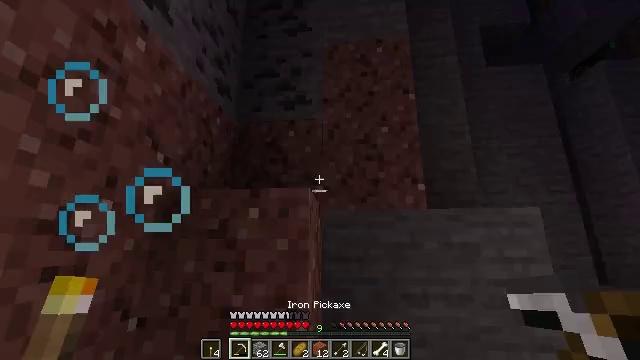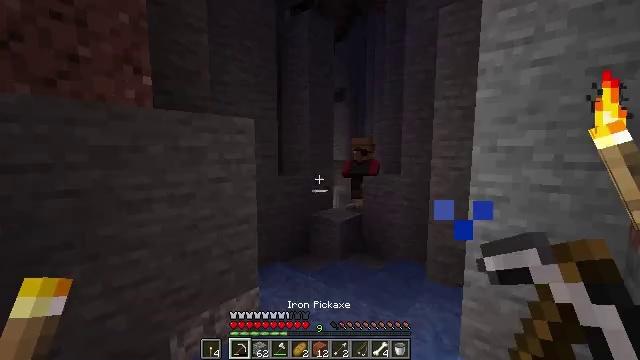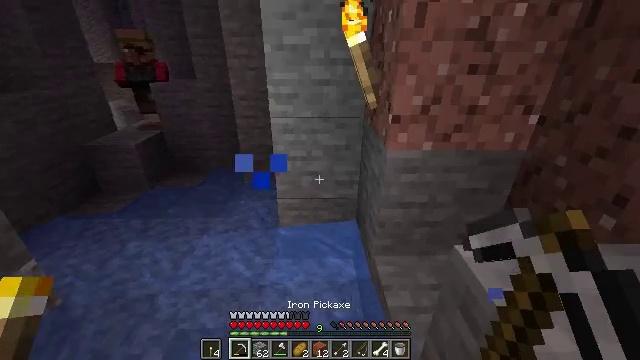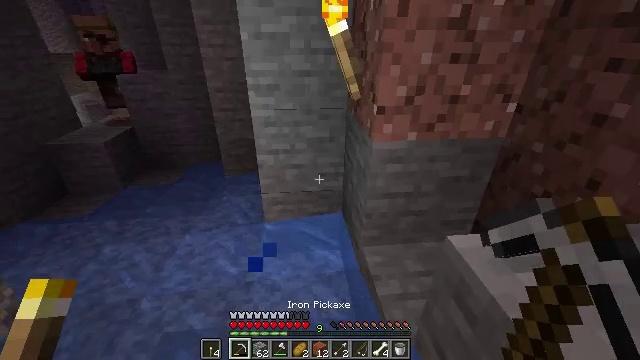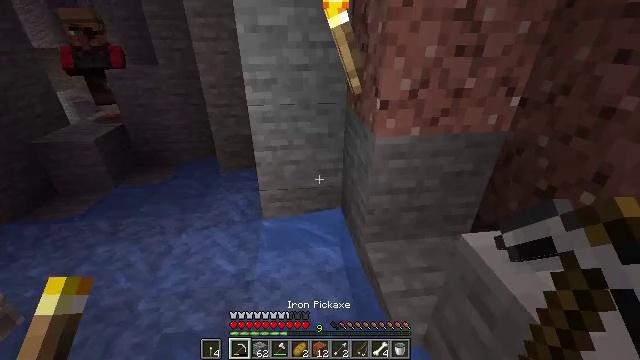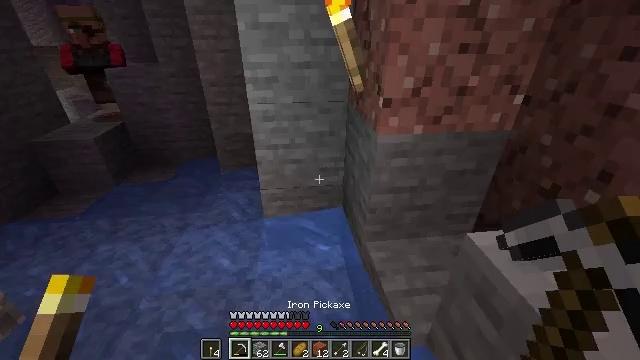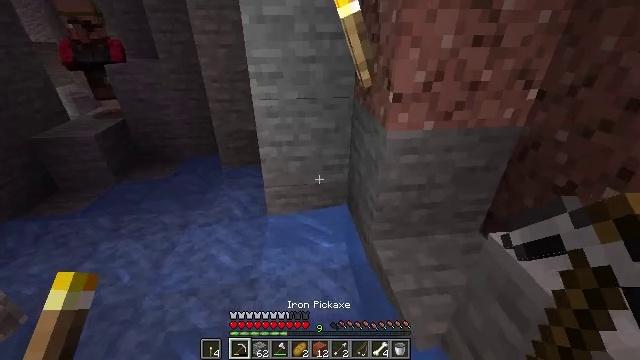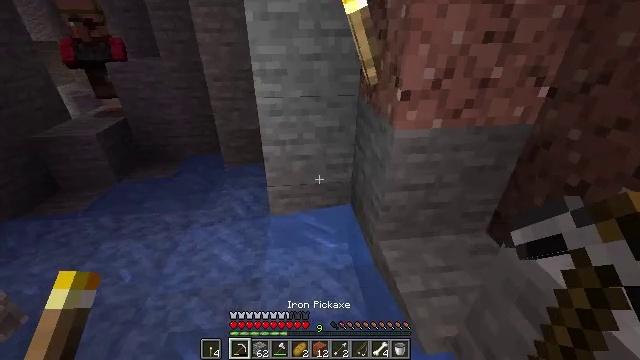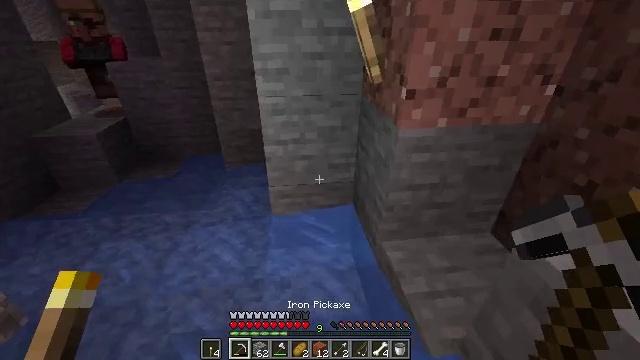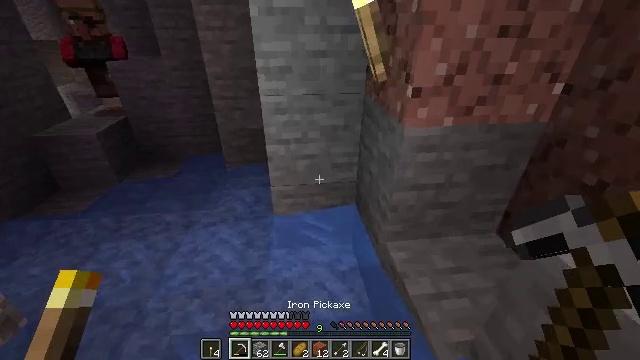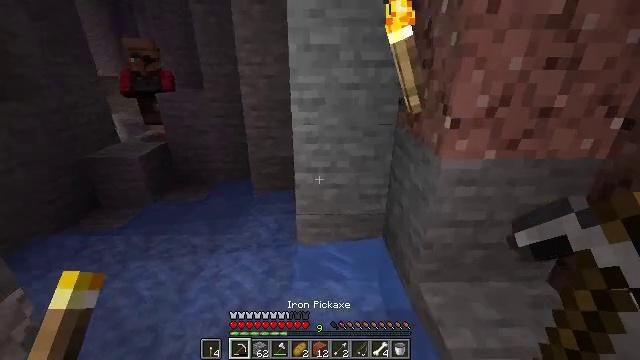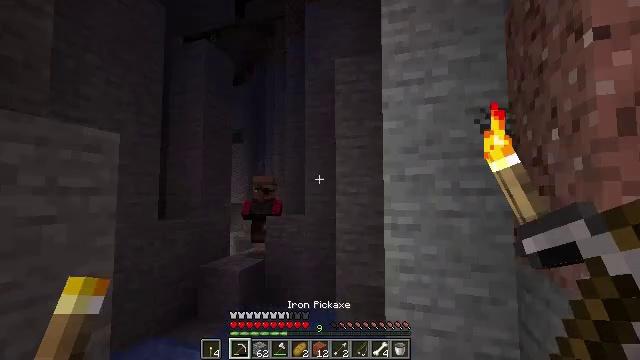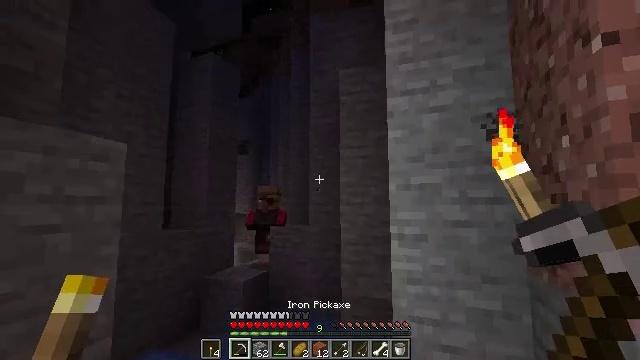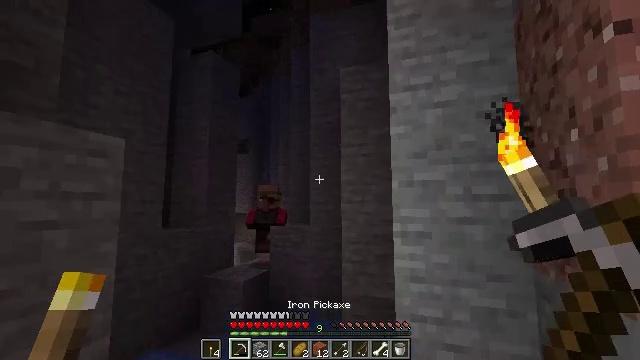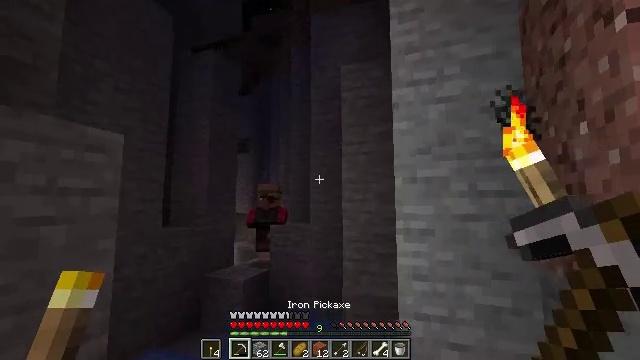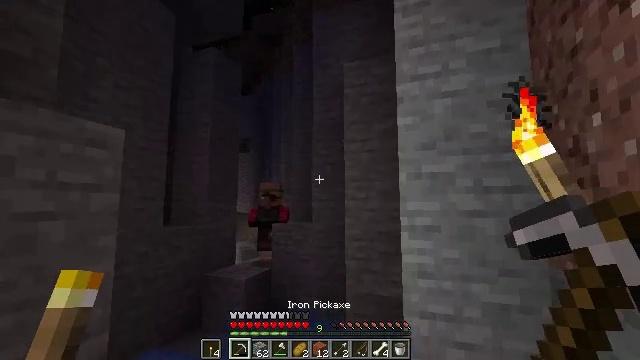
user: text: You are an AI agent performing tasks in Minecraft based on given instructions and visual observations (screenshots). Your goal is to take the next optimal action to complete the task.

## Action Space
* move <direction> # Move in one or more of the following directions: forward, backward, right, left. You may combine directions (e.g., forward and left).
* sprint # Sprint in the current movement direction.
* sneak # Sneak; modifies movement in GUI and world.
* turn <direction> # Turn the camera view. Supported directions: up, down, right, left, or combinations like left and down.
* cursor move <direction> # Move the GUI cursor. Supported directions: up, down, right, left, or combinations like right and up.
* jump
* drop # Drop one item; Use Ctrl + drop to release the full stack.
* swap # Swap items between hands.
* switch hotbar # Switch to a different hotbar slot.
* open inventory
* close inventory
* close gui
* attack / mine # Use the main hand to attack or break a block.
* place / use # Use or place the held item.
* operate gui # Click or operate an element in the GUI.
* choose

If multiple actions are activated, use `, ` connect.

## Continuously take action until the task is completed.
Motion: motion action
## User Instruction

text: Find and mine the coal ore.
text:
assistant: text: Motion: no_op
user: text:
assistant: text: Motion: turn right and down
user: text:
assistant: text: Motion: turn right and down
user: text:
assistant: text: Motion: turn right and down
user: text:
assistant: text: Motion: no_op
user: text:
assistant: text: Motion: no_op
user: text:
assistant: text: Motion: no_op
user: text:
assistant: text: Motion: no_op
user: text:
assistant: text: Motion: no_op
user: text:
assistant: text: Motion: turn left and up
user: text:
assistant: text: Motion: turn left and up
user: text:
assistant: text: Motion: turn up
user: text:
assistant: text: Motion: no_op
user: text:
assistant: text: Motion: no_op
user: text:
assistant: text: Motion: no_op
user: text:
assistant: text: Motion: turn left and down
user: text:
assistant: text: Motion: turn left
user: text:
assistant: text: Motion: turn left
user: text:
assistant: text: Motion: turn left
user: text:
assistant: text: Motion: turn left and up
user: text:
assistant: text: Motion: turn left and up
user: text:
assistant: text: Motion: turn left and up
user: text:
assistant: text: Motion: turn left and up
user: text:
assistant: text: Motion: turn left and up
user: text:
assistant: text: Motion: turn left and up
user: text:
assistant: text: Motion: turn left and up
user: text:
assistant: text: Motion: turn left and up
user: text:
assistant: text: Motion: no_op
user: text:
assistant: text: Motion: turn up
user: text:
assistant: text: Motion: turn left and up